Field crop: maize
Growth stage: 2
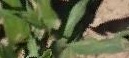
Species: maize